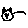
Label: cat